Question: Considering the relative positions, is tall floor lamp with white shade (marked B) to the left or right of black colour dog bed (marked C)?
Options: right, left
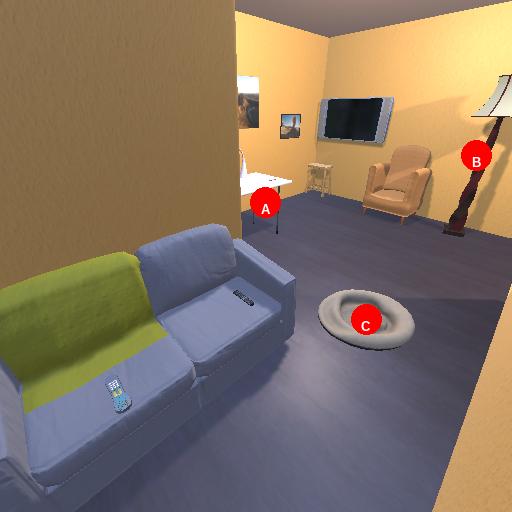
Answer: right